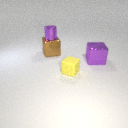
large brown metal cube behind small yellow rubber cube